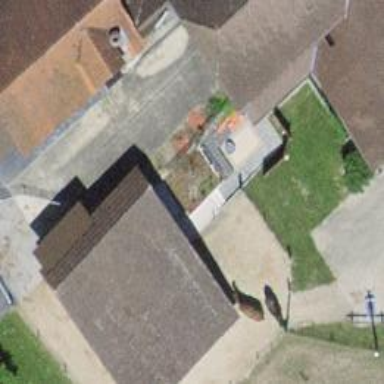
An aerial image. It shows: Barn.